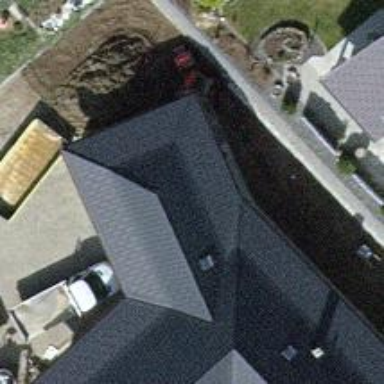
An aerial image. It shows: View of roof with edges.